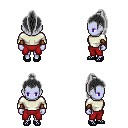
a pixel art fantasy rpg character, female body template, dark elf, purple skin, white long-sleeve shirt, red pants, gray long topknot hairstyle, leather bracers, ghillies, four views (front, back, left, right), 2x2 character sprite sheet, small pixel art, hard edges, no anti-aliasing